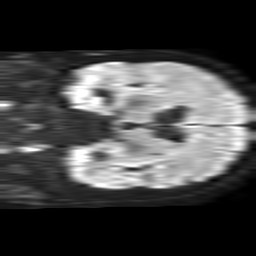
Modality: TRACE
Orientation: coronal
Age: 50
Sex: male
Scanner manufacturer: philips
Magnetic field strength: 1.5 T
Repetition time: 4.6 s
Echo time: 0.08631 s